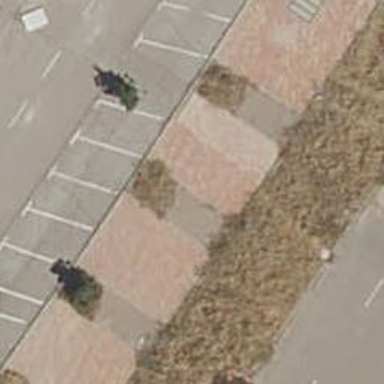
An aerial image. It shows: Sidewalk.